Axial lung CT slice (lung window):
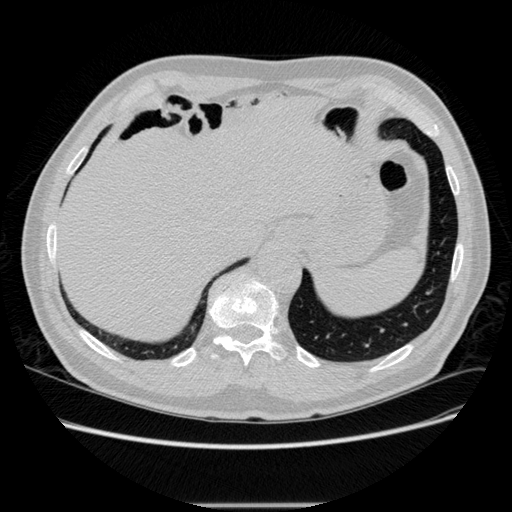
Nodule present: no